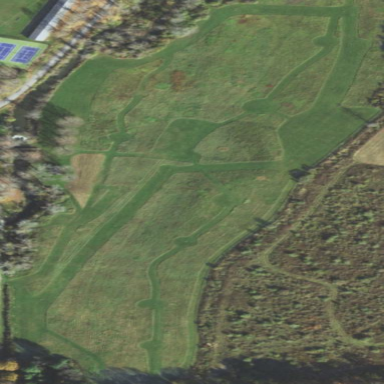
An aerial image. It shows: Disc golf pitch on leisure land.